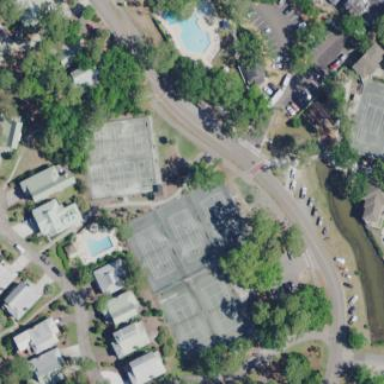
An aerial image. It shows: Tennis court on pitch.